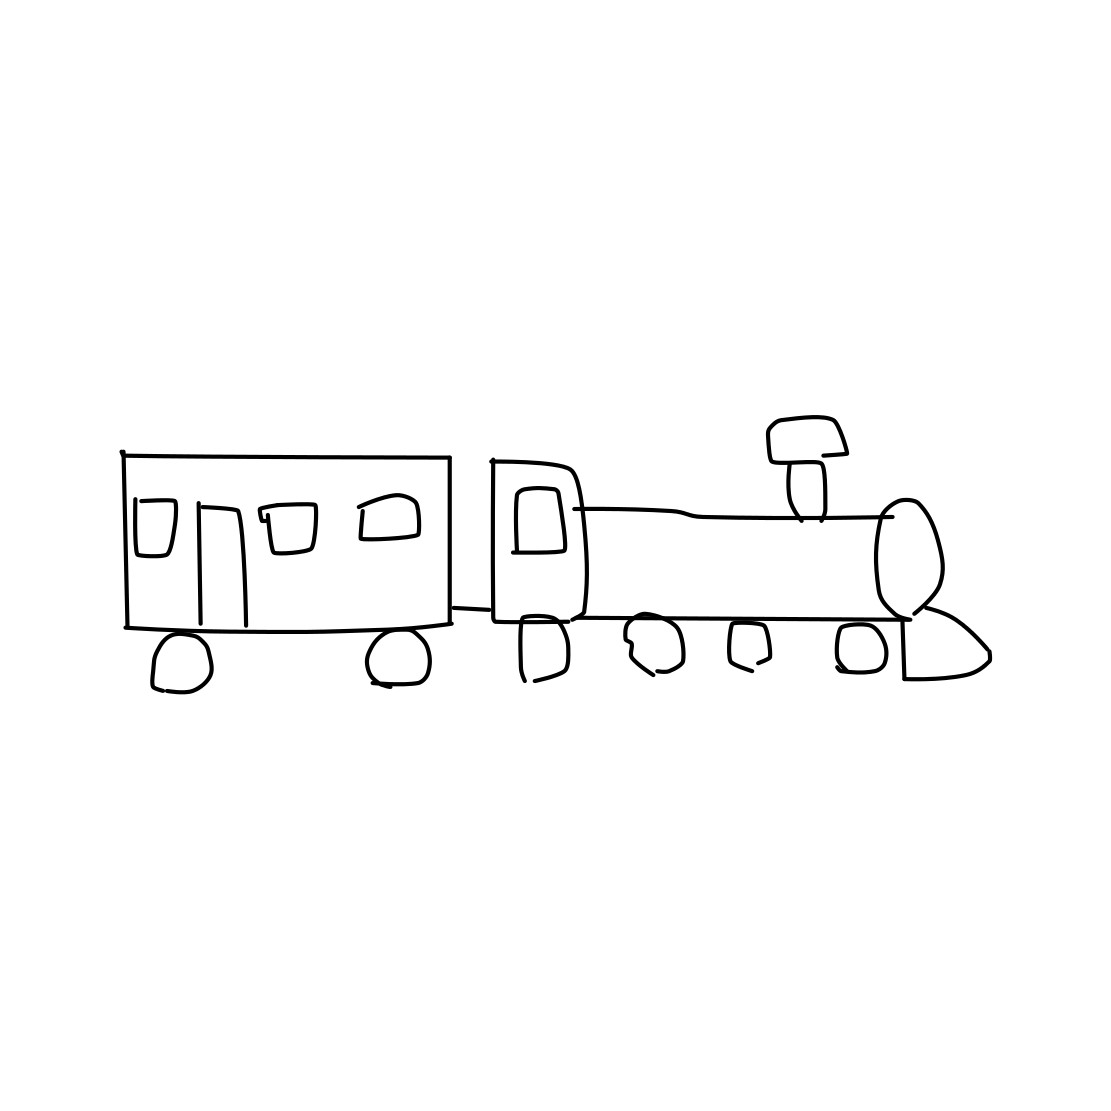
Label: train